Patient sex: F
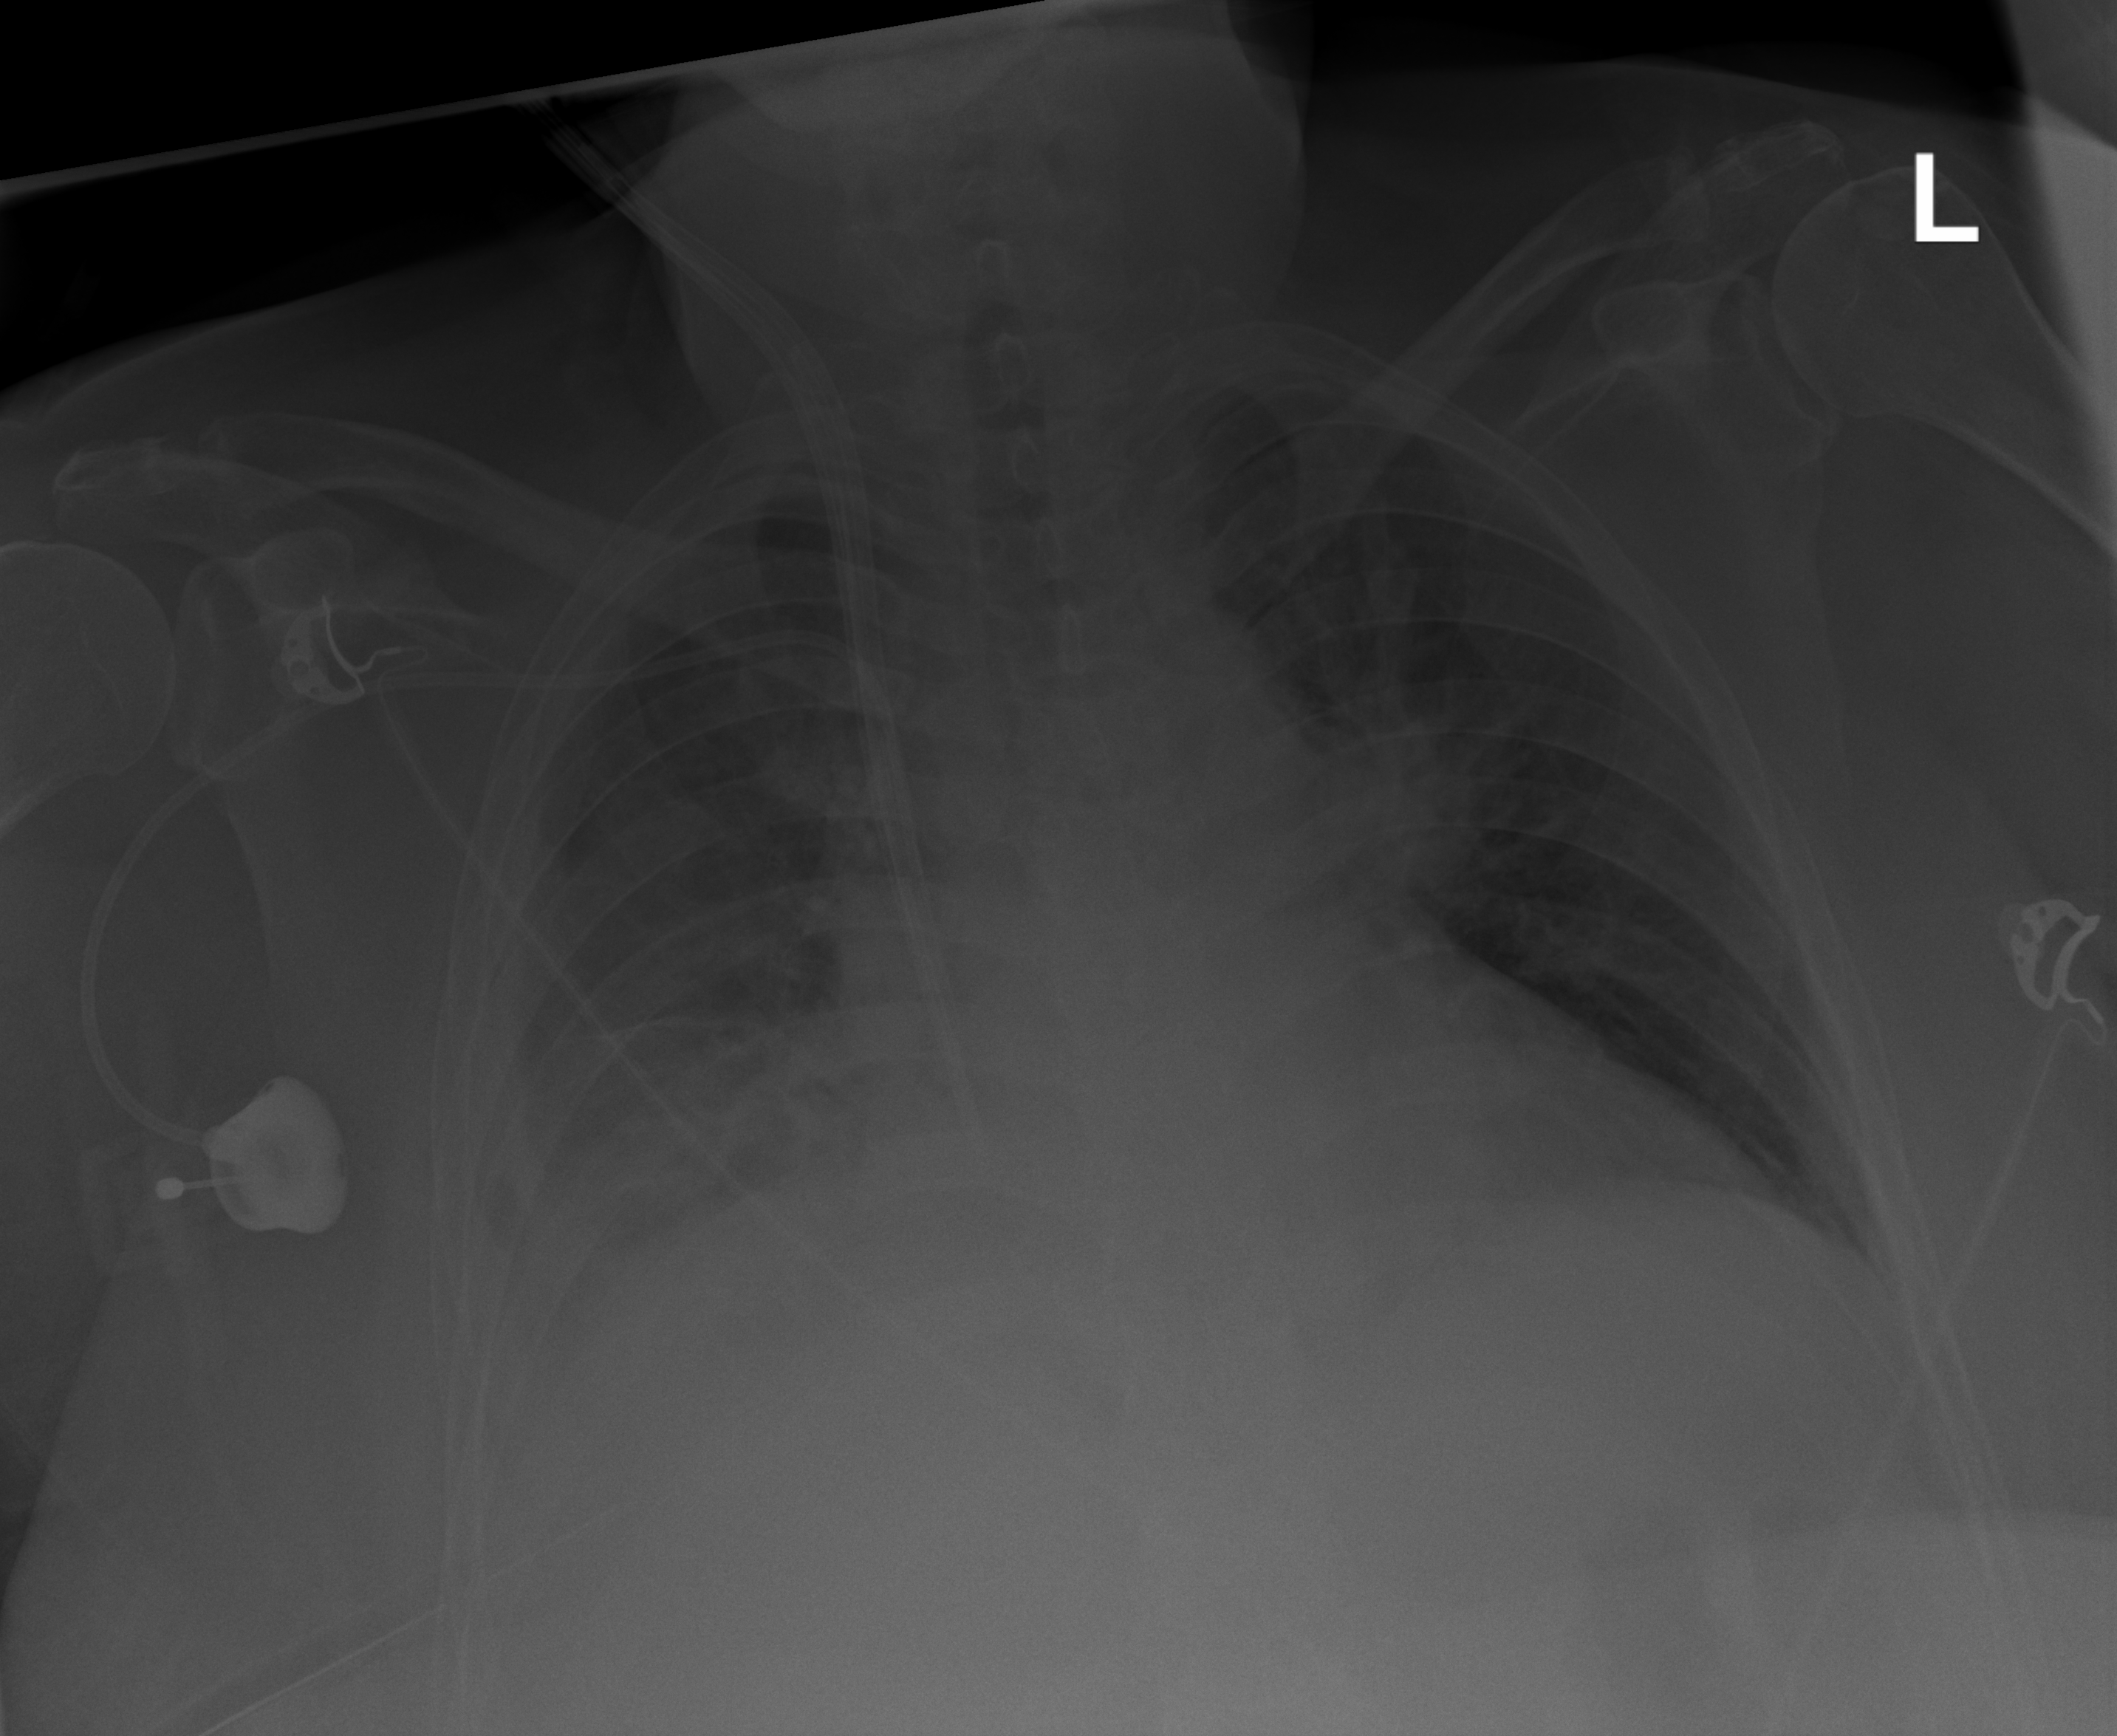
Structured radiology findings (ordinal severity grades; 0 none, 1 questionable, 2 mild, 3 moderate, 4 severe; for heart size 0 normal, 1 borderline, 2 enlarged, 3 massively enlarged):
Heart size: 2
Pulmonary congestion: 2
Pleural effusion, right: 3
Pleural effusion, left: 0
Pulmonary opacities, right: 2
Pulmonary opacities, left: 2
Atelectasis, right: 3
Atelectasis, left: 2